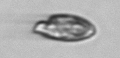
Label: Katodinium_or_Torodinium